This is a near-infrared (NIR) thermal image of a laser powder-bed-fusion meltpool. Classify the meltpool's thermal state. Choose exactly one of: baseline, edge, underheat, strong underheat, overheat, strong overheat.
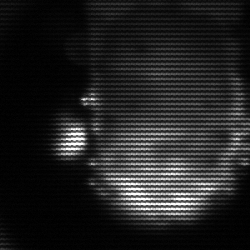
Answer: baseline